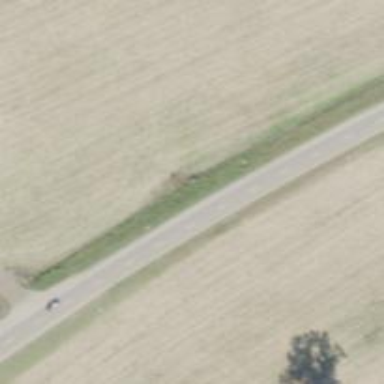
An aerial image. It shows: Asphalt dual carriageway classified as trunk highway.